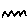
Label: zigzag